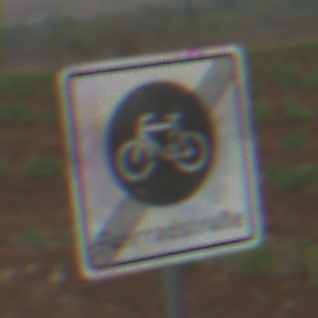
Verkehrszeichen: EndeFahrradstrasse
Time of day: Midday
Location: Outdoor (Nature)
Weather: PartlyCloudy
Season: NotSpecified
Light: Natural